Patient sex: F
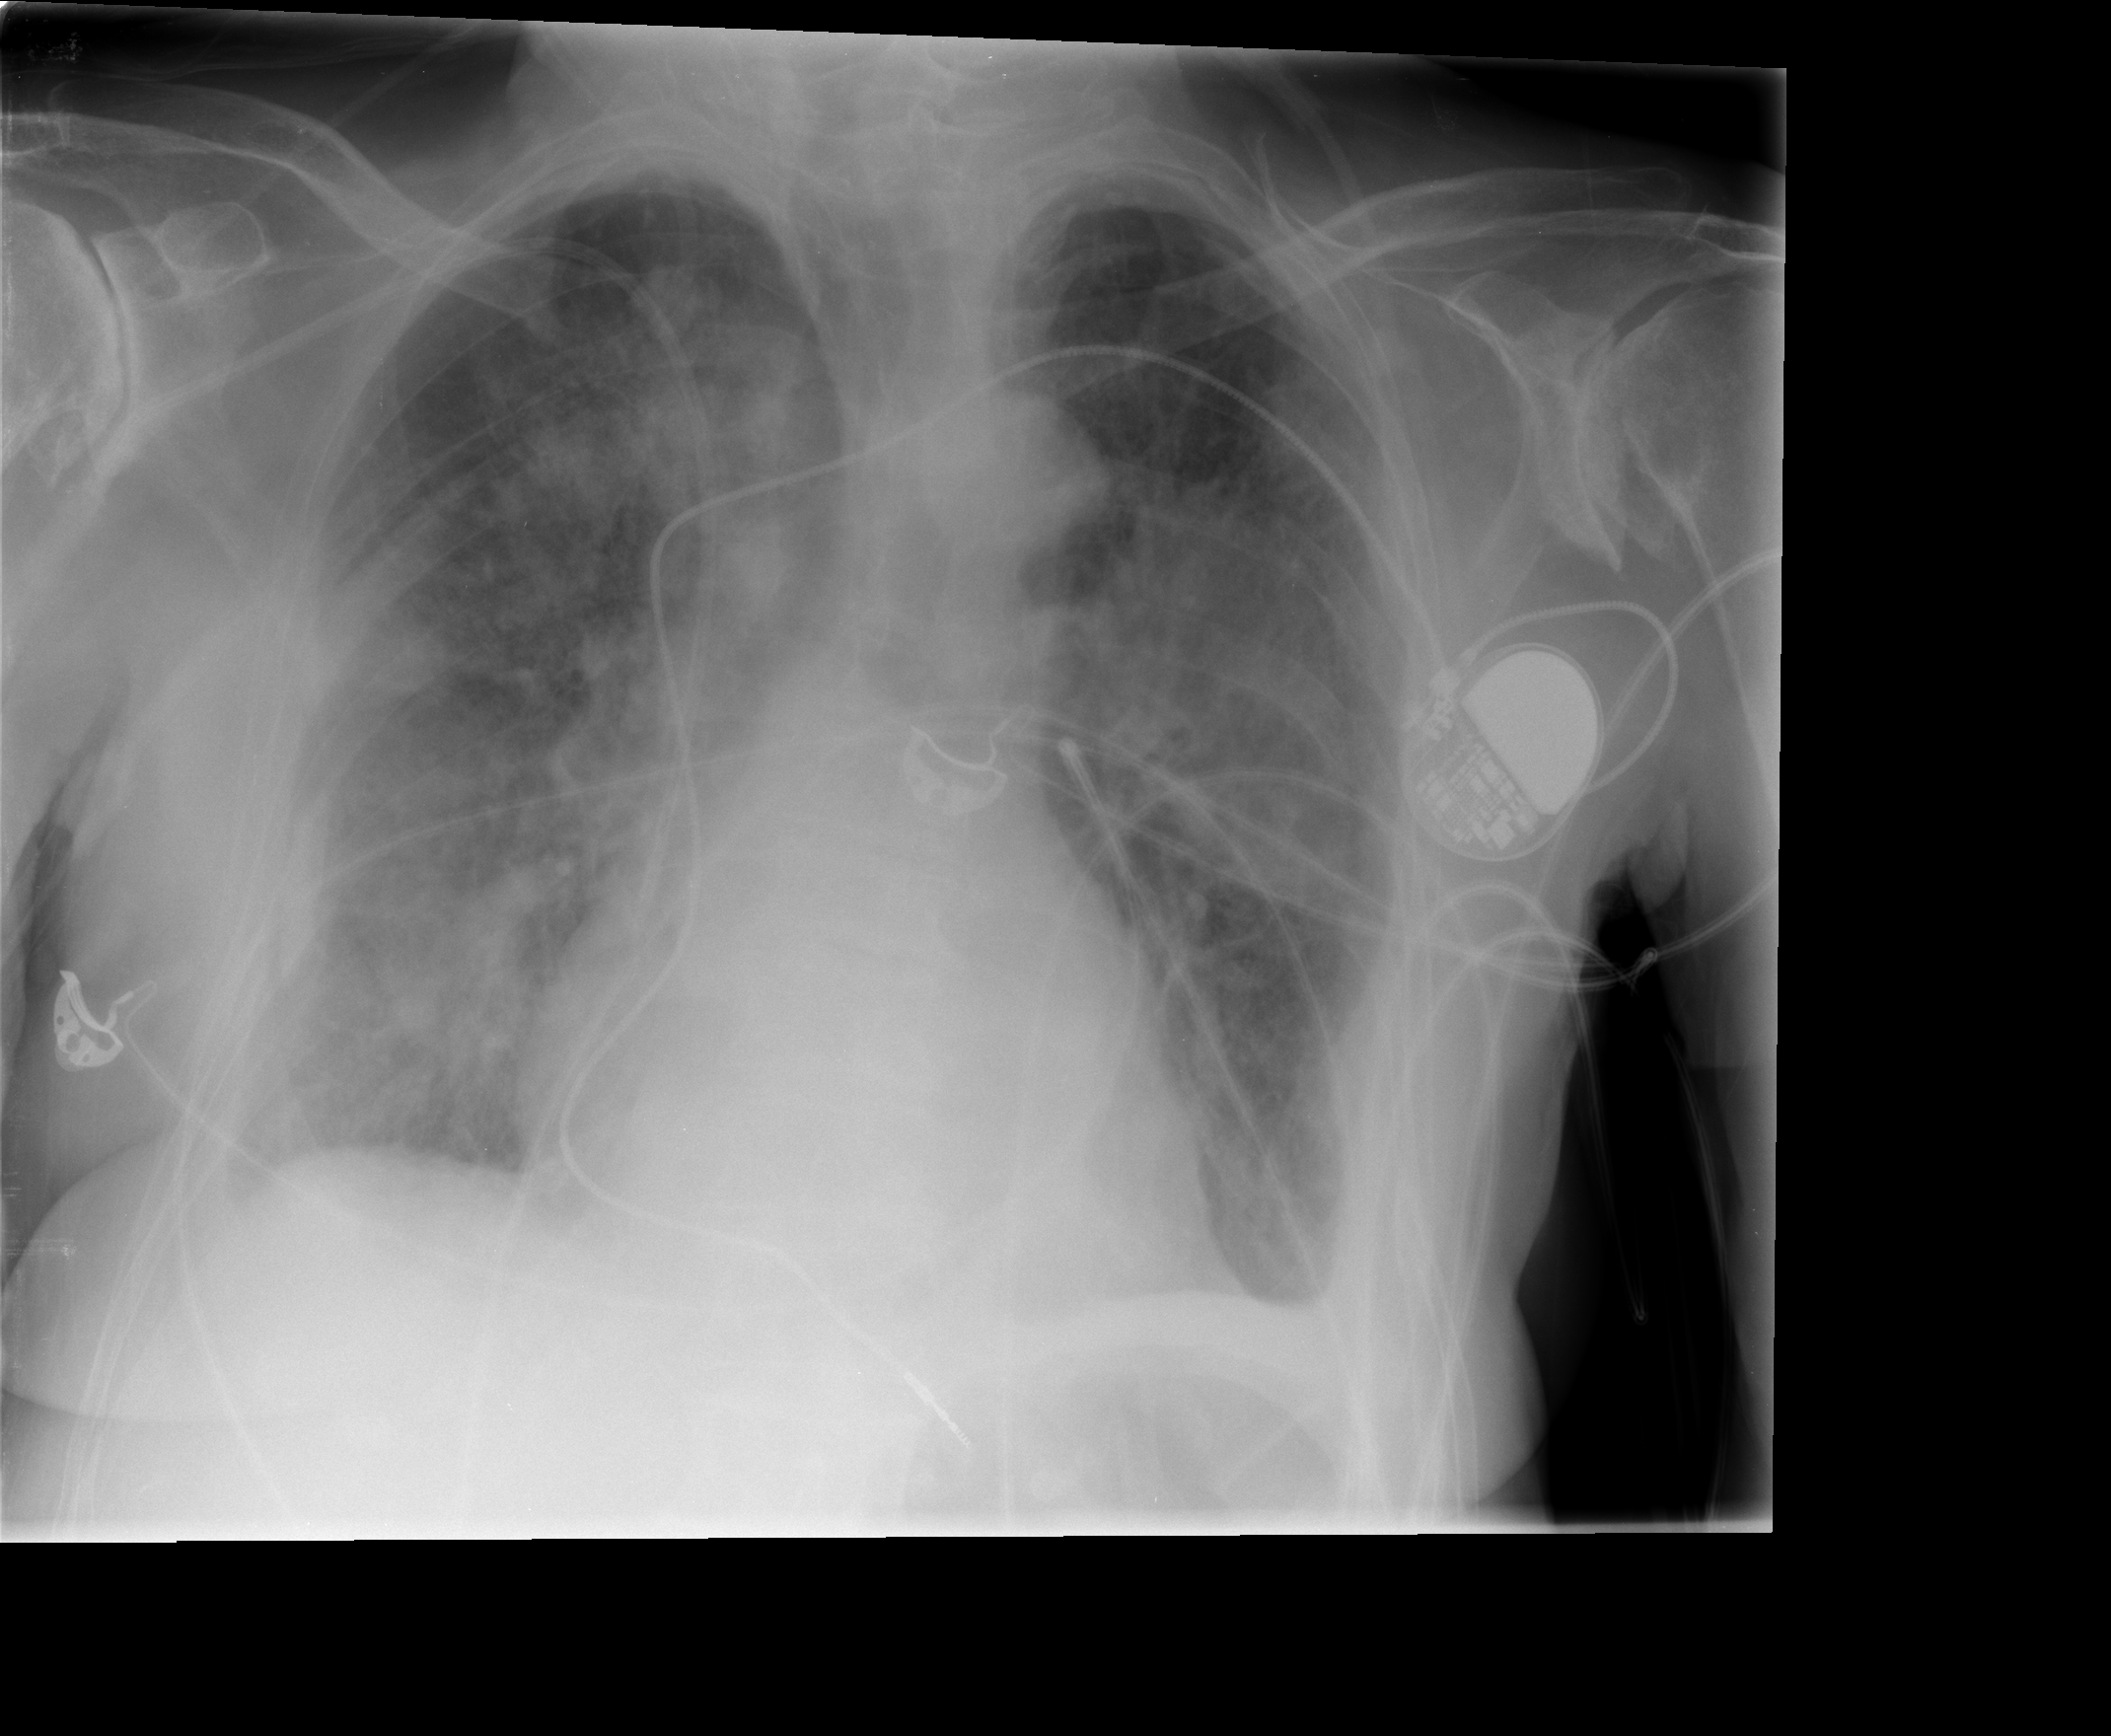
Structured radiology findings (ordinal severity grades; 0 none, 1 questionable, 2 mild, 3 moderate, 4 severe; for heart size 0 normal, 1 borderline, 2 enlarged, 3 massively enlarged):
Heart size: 0
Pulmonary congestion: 2
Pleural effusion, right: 2
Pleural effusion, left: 2
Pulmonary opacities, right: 3
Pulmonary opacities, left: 3
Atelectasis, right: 2
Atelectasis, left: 2